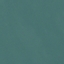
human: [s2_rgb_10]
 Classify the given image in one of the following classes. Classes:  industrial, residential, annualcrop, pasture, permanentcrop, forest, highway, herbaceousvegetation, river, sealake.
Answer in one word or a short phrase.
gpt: SeaLake